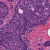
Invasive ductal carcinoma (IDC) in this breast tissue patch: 0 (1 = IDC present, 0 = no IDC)